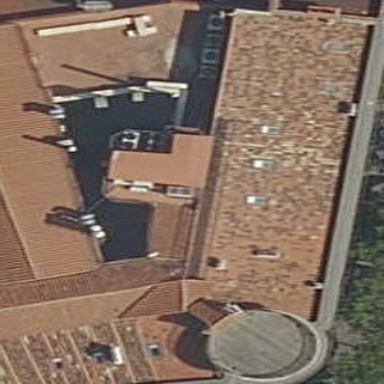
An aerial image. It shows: Hipped-roof building with apartments.